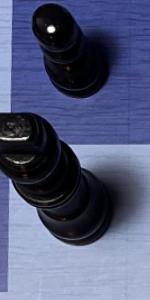
Label: King_Black